Field crop: maize
Growth stage: 1
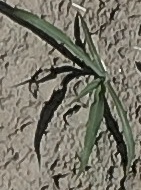
Species: sorghum